Interaction volume radius: 10 \u00c5
Interaction volume height: 10 \u00c5
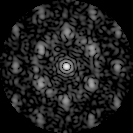
Disorder parameter: 0.5465